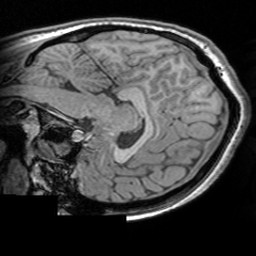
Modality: T1w
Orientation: sagittal
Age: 19
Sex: female
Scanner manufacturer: siemens
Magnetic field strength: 3 T
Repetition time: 1.63 s
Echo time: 0.00311 s